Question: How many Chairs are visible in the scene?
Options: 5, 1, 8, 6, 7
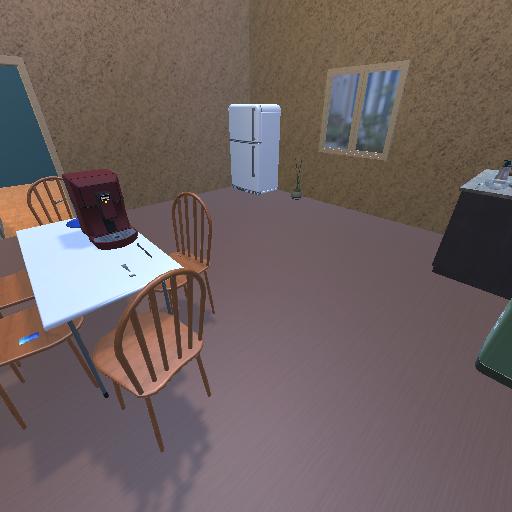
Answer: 5